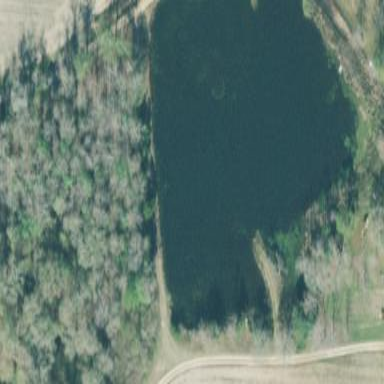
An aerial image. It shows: Reservoir of natural water.